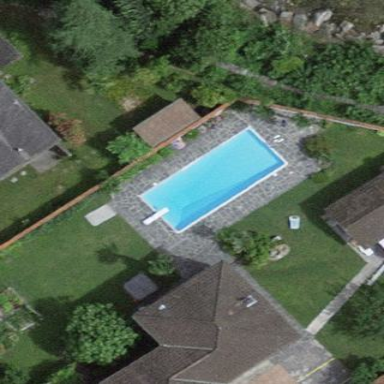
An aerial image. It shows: Swimming pool located in leisure land.